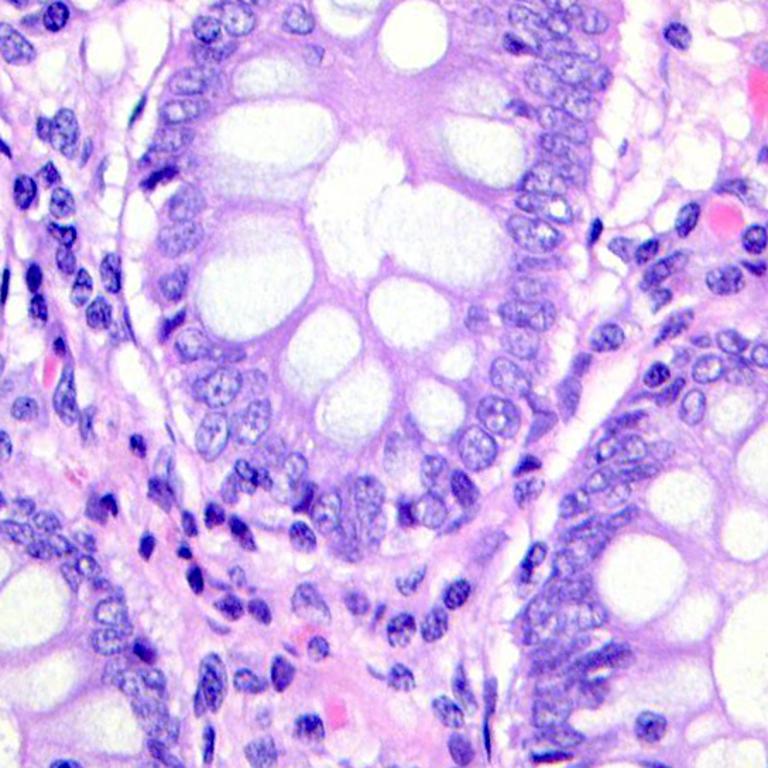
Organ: colon
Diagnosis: benign